Question: '''
ColumnHeader header = new ColumnHeader();
header.Text = "";
header.Name = "col1";
listView1.Columns.Add(header);
listView1.View = View.Details;
listView1.Scrollable = true;
readableRss = RssReader.covertRss("http://rotter.net/rss/rotternews.xml");
lines = Regex.Split(readableRss, "
")
.Where(str => !string.IsNullOrEmpty(str))
.ToList();
for (int i = 0; i < lines.Count; i++)
{
listView1.Items.Add(lines[i]);
}
'''
This is what im getting:

I need to use the mouse to move the Column/s to the right so i will see all the line/s. How can i make it automatic so each line the column will be spread/open to the right so it will show the entire line ?
Adding this line: 'header.Width = 1000'; solve it. But how do i know how much to set it to ? 1000 is good in this case but why not 999 or 1500 ? I just guessed that the width should be 1000
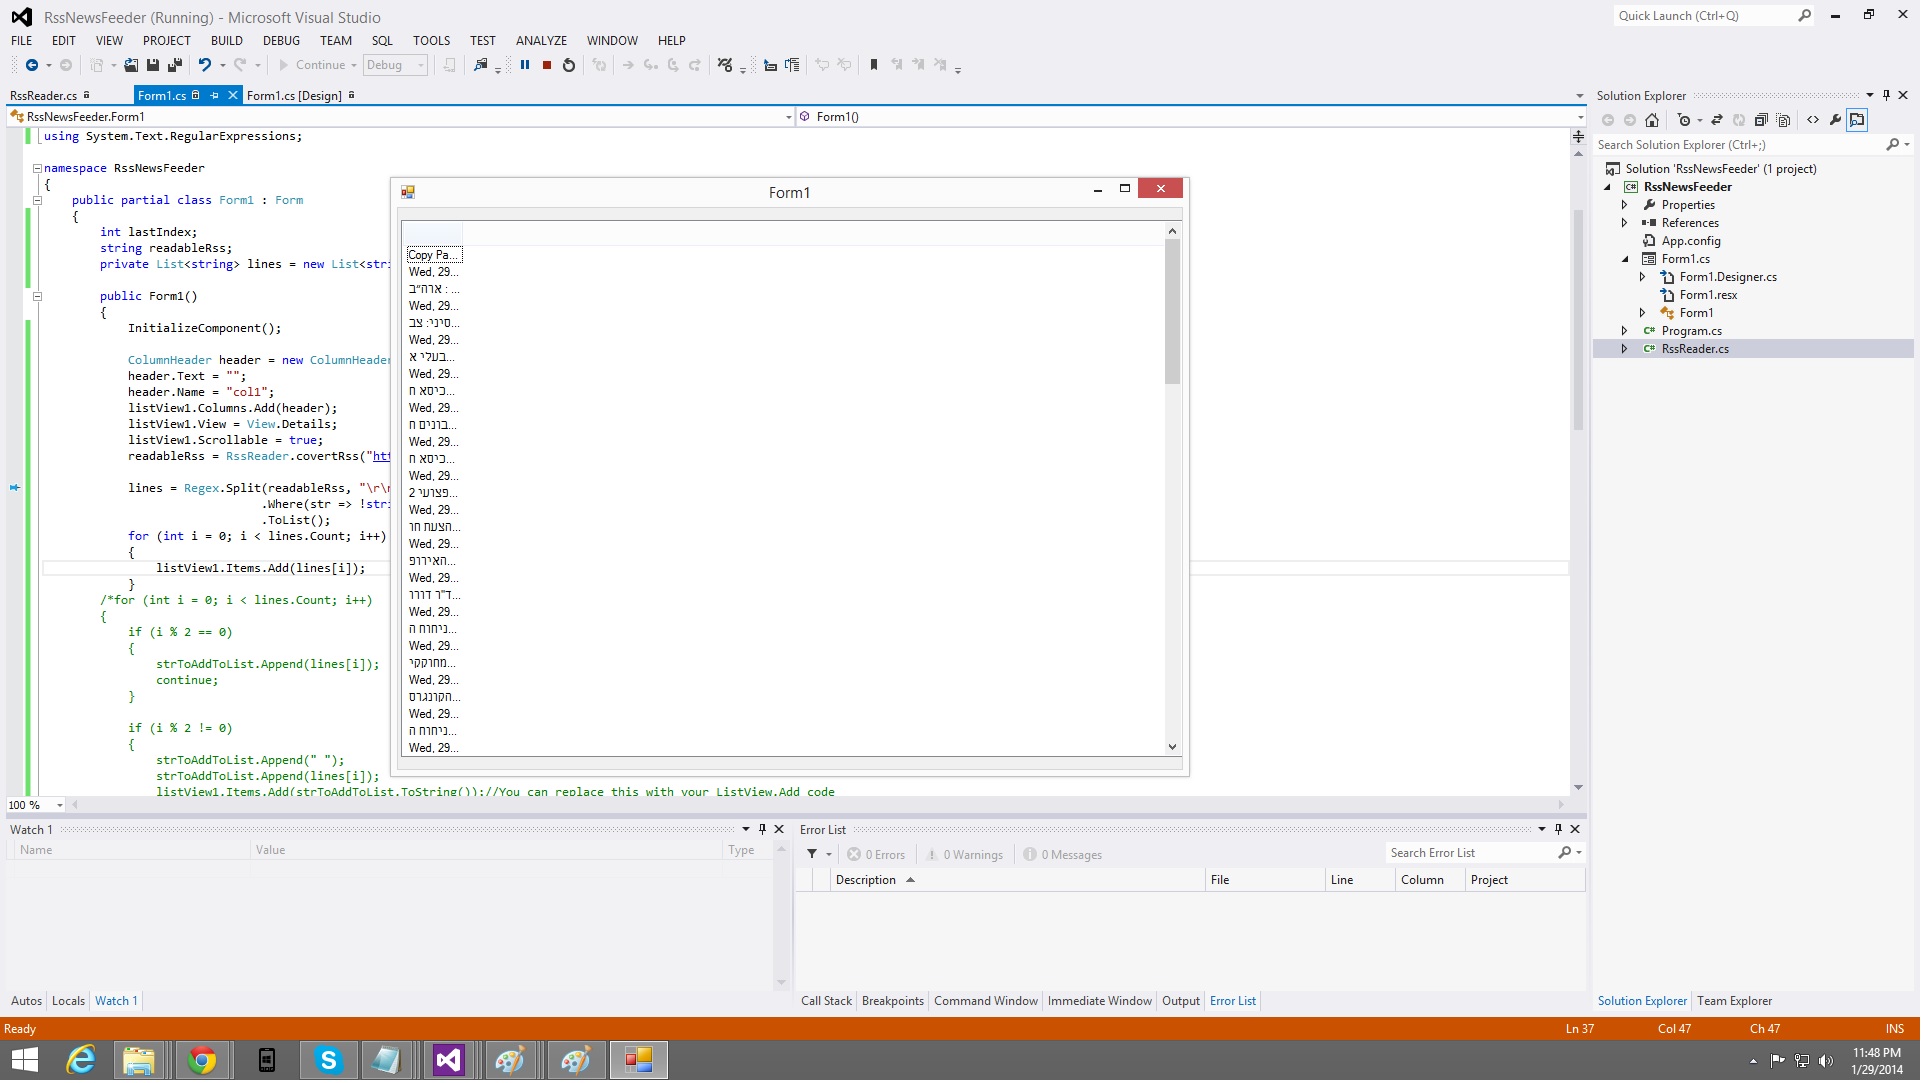
Answer: Add that line to make the column resize based on content:
'''
header.AutoResize(ColumnHeaderAutoResizeStyle.ColumnContent);
'''
You need to add it after you have added all the items.